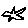
Label: star